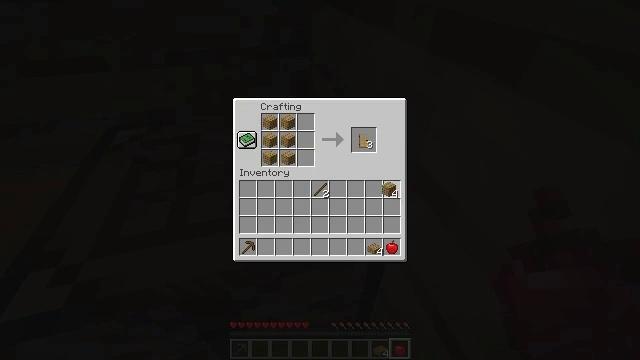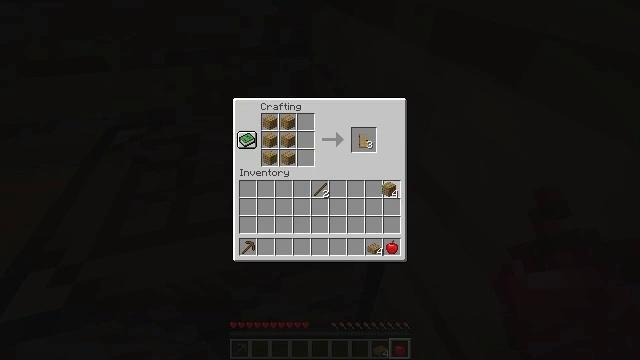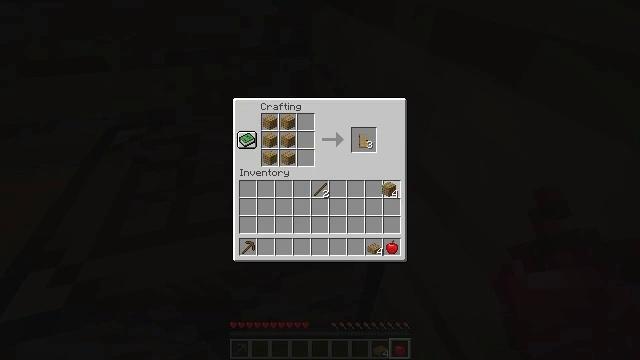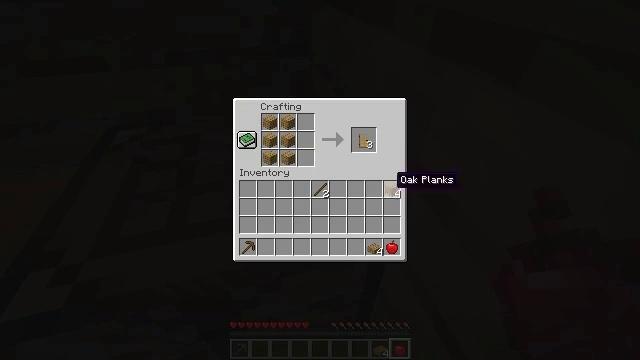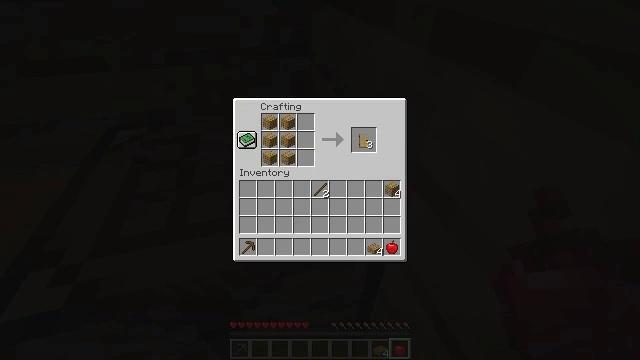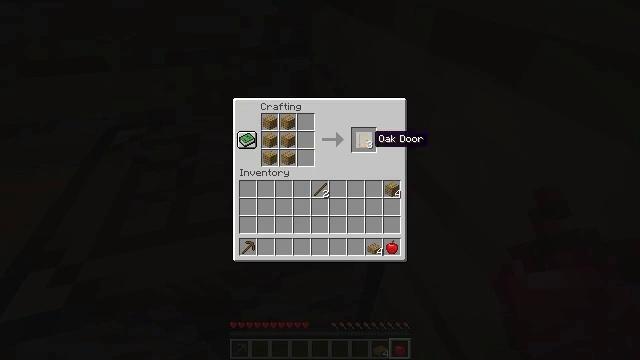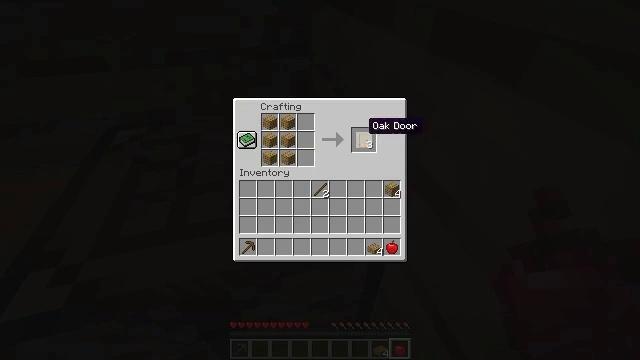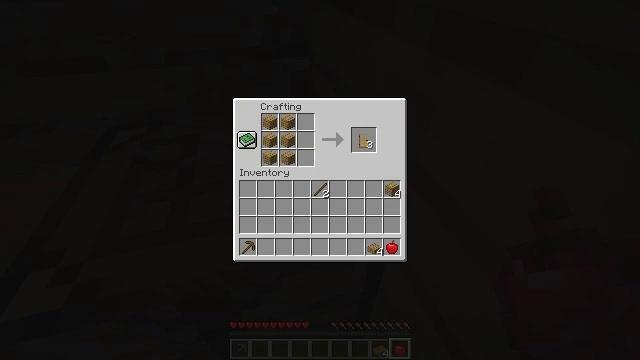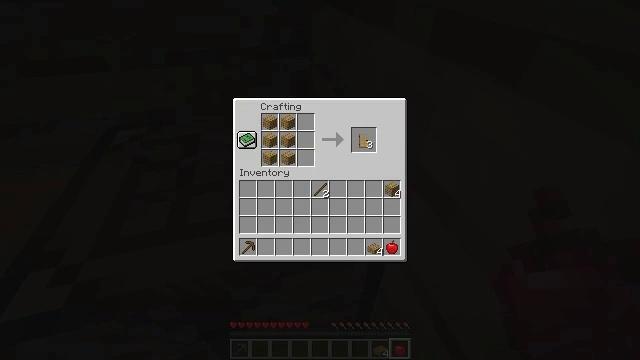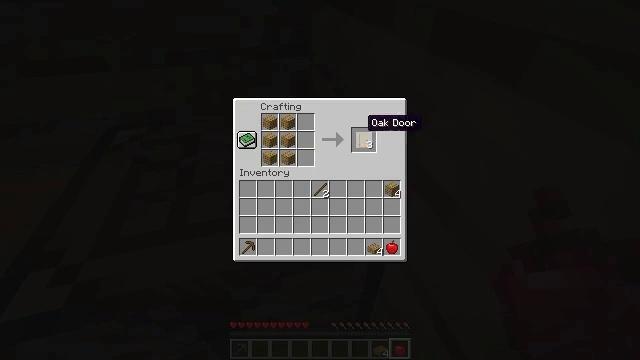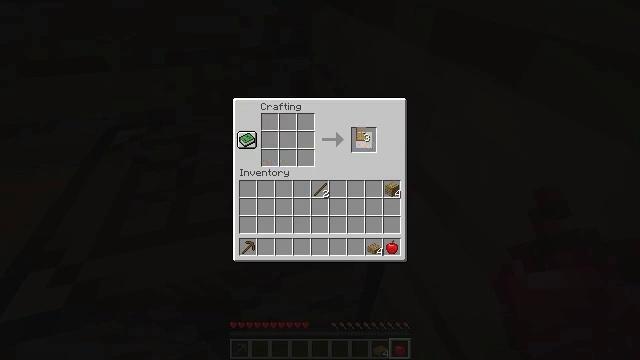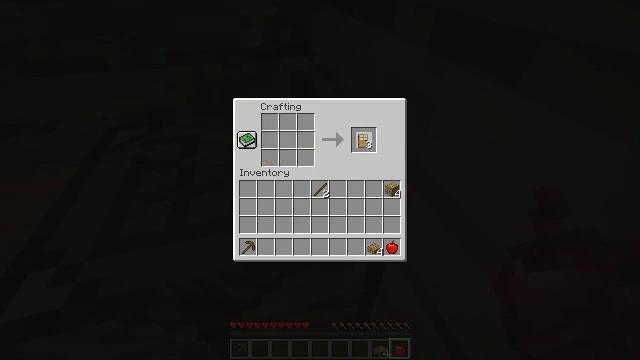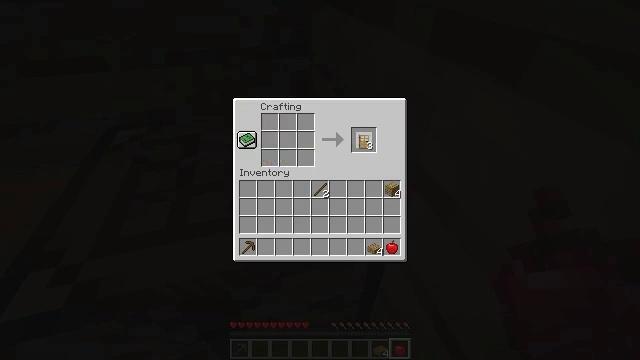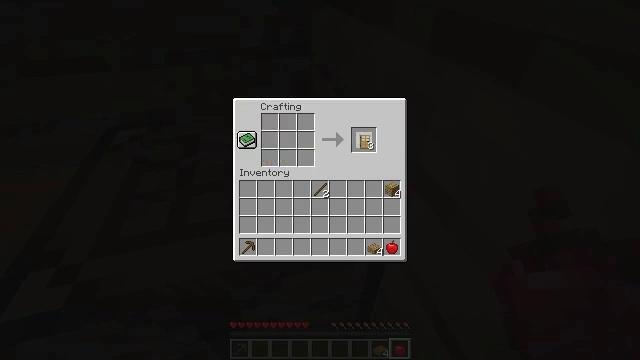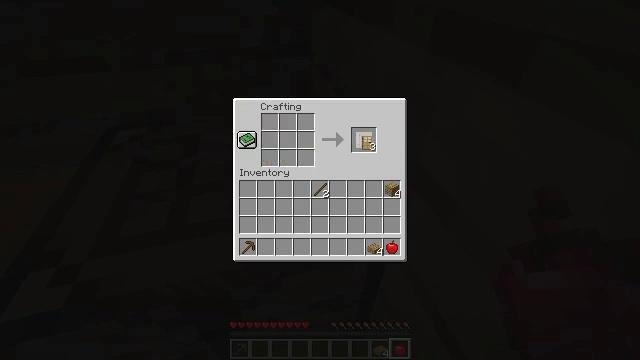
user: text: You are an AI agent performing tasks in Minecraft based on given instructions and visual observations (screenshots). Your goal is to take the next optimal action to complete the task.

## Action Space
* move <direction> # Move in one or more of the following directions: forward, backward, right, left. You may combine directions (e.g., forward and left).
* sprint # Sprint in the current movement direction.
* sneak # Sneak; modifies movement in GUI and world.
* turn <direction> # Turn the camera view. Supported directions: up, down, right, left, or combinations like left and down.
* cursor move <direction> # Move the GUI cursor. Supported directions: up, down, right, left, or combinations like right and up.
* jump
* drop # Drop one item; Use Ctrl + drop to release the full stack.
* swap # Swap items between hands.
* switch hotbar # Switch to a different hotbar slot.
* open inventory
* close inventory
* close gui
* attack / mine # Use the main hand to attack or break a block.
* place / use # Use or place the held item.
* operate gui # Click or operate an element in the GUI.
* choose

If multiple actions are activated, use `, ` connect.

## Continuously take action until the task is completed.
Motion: motion action
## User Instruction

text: Craft an oak door.
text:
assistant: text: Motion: operate gui
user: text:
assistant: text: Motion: operate gui
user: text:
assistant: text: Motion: no_op
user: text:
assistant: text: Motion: cursor move left and up
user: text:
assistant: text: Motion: cursor move left and up
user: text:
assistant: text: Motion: cursor move up
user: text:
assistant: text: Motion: no_op
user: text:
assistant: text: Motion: no_op
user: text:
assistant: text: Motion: no_op
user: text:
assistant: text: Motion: operate gui
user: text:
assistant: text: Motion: cursor move down, operate gui
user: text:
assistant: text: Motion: no_op
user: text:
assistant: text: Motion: no_op
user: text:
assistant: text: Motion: no_op
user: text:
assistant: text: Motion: no_op